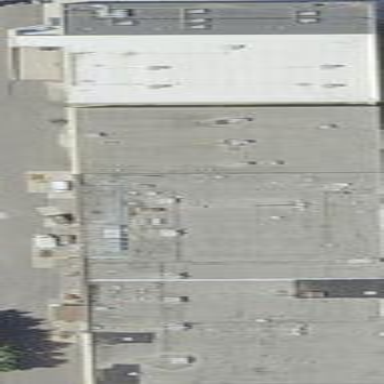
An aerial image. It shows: Retail building.